Question: I tried to create a newsletter, for that I heard that we should use table instead of div so that there won't be any design issues.
So what I tried here is a logo should be right most side, I tried to use the rowspan may be I'm using it in a wrong manner, I don't know.
It should become like:

'''
<body>
<table align="center" border="1" cellpadding="0" cellspacing="0" width="600">
<tr>
<td>
<h1 style="font-size: 24px; font-weight: bold; text-transform: uppercase; color: #444444 !important; margin: 0px; padding: 0px;">
Newsletter
</h1>
</td>
</tr>
<tr>
<td>
<h3 style=
"color: #444444 !important; font-weight: normal; letter-spacing: 2px; font-size: 18px; margin: 0px; padding: 0px 0px 8px;">
small tagline for newsletter</h3>
</td>
</tr>
<tr>
<td rowspan="2">
<img alt="news" src="http://i.stack.imgur.com/qjKPW.jpg" />
</td>
</tr>
<tr>
<td>
</td>
</tr>
</table>
</body>
'''
<URL>
How to bring the image to the right side as in the above figure. I used for reference purpose. we'll remove it once the image brought to the right side.
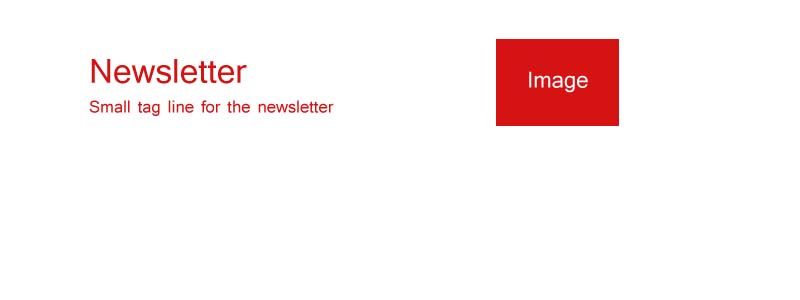
Answer: You will have to use <URL> and not 'colspan'
'''
<td rowspan="2">
<img alt="news" src="http://i.stack.imgur.com/qjKPW.jpg" />
</td>
'''
<URL>